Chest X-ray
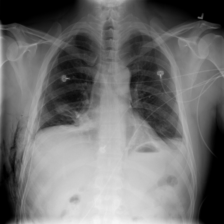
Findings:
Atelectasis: positive
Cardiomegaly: negative
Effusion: negative
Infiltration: negative
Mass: negative
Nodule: negative
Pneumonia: negative
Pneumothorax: negative
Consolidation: negative
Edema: negative
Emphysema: positive
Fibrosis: negative
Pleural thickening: negative
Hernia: negative